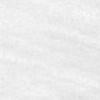
Label: no_change